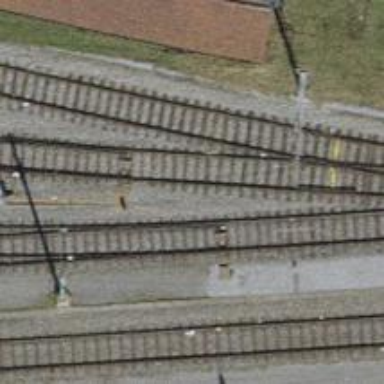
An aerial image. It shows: Yard with single rail track. The railway track is electrified with contact line for service purposes.